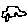
Label: car